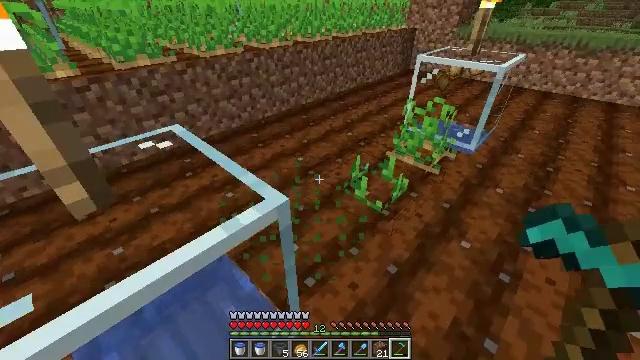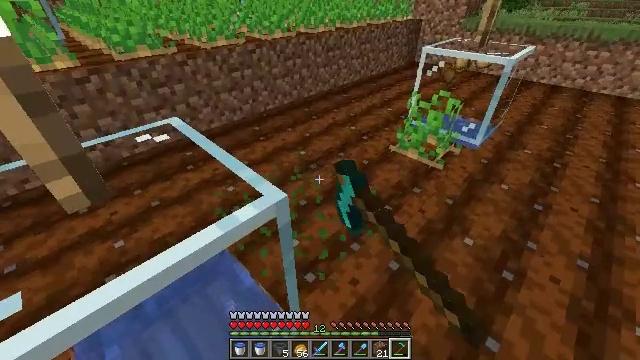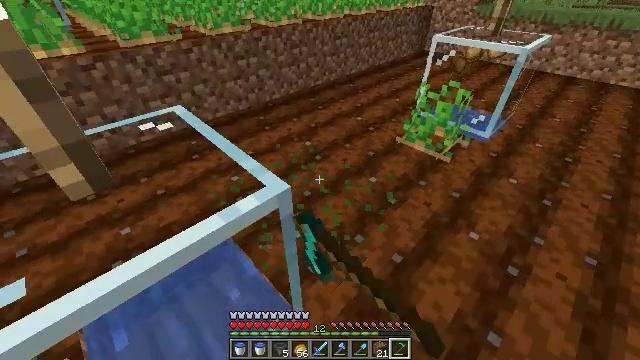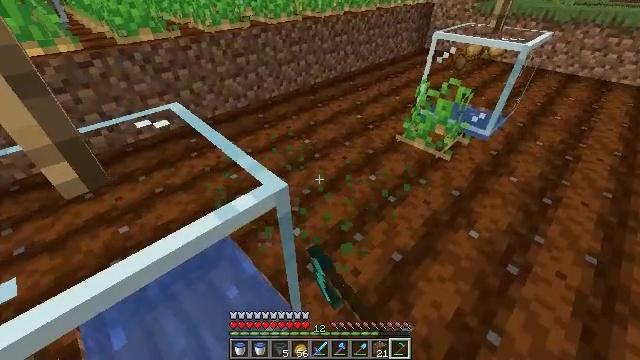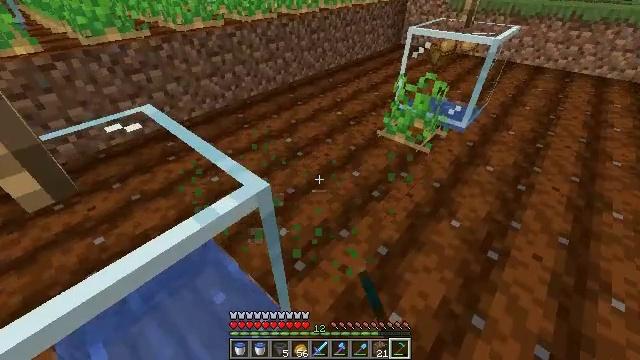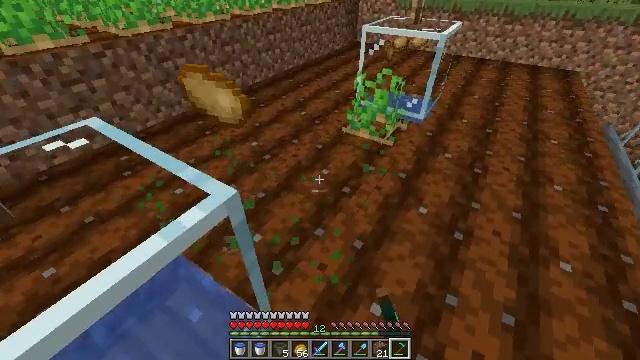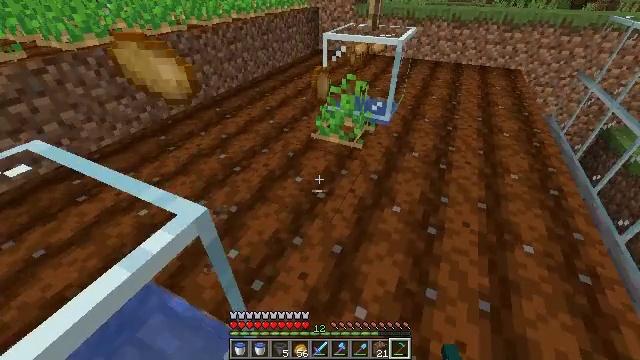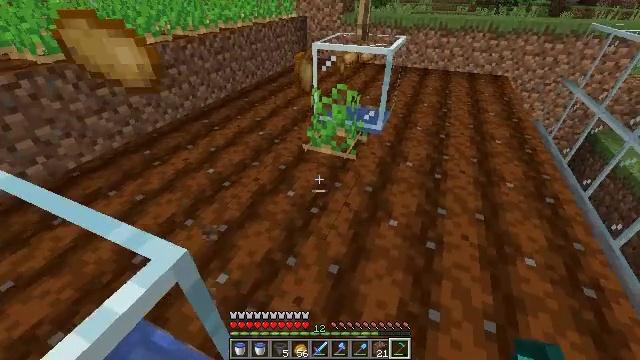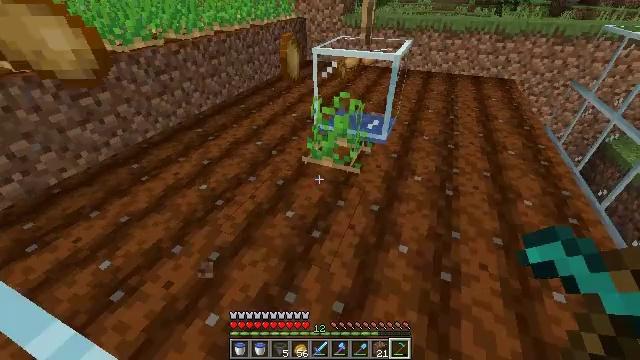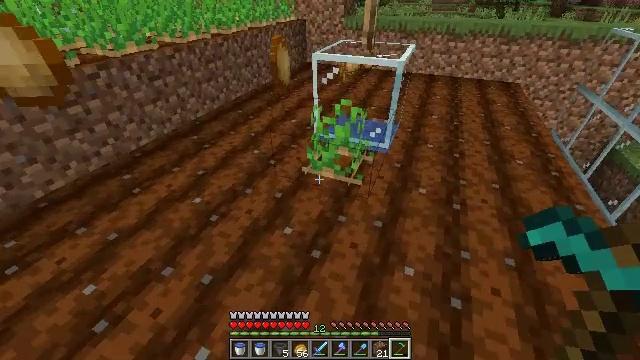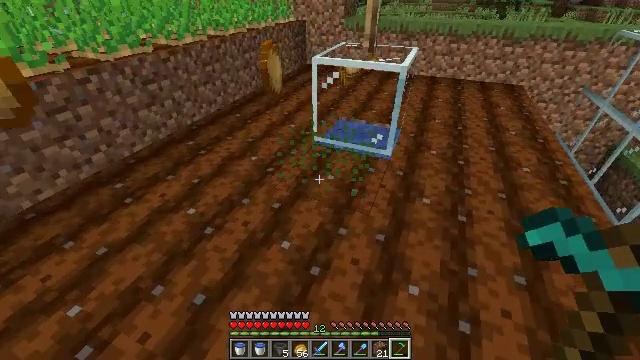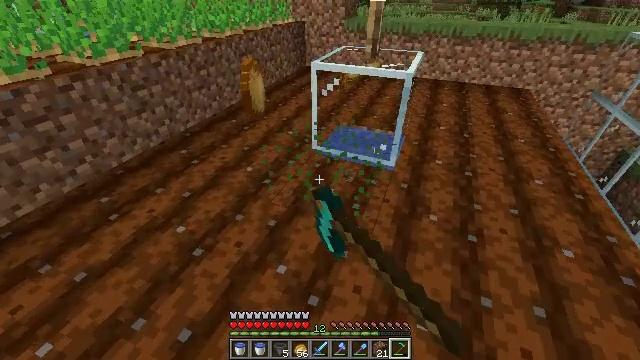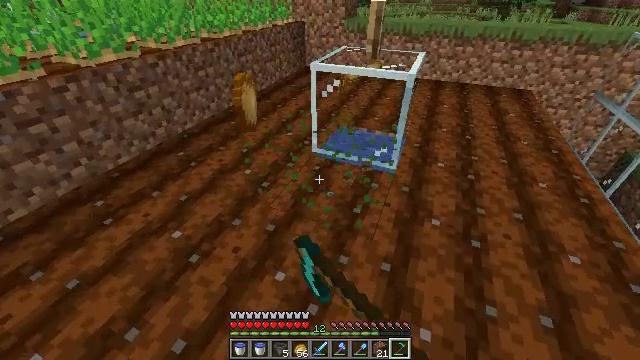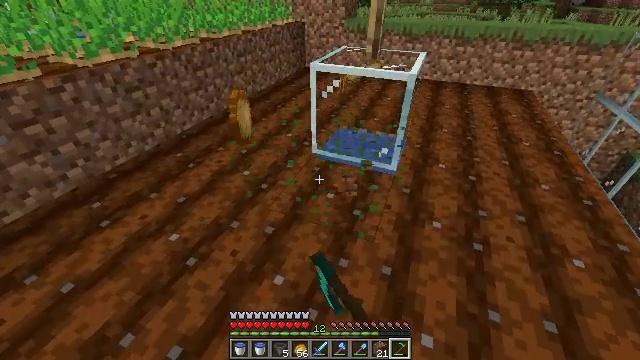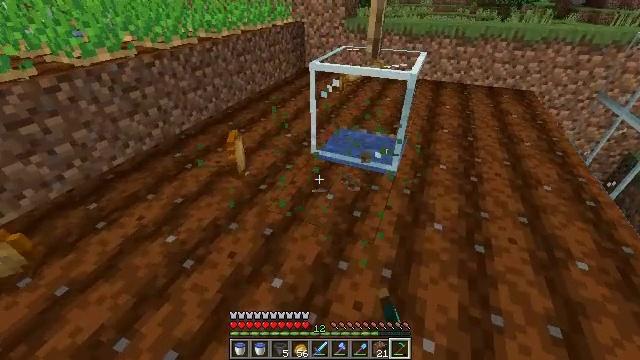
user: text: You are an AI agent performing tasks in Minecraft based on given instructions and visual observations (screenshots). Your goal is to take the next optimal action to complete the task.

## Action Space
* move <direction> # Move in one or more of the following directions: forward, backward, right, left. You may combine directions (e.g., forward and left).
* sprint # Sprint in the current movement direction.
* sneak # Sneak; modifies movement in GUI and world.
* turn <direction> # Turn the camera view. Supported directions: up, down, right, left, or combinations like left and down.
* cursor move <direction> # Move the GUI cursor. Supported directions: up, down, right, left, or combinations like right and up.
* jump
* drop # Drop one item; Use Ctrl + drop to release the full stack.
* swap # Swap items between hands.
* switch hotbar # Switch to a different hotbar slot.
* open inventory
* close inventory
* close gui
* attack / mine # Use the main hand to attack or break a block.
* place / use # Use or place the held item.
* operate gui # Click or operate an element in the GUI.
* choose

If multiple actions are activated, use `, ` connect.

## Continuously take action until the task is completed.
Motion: motion action
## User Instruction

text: Harvest potatoes.
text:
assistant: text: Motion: turn down, attack / mine
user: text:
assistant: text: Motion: turn left and down, attack / mine
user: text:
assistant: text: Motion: attack / mine
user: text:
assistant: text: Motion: turn right
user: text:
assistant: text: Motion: turn right
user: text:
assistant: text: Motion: move forward, turn right and up
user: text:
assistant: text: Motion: move forward, turn right and up
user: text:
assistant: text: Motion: move forward
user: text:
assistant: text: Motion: move forward
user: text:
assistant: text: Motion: move forward, attack / mine
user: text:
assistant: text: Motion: attack / mine
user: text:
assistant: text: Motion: attack / mine
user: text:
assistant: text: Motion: attack / mine
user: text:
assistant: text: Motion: no_op
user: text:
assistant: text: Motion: no_op